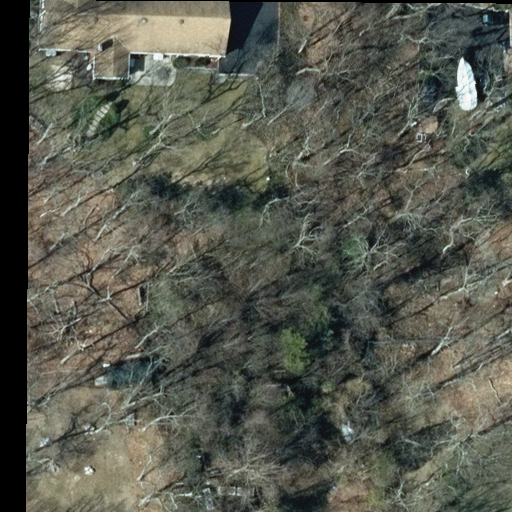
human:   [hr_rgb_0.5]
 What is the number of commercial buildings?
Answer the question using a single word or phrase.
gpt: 0

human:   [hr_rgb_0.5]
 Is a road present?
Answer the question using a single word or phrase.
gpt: no

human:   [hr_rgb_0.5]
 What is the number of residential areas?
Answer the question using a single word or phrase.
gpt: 1

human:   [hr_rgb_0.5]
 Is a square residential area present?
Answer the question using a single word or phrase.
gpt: no

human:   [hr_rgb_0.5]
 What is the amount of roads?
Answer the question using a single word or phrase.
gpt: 0

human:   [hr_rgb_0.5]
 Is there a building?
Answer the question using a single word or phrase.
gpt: yes

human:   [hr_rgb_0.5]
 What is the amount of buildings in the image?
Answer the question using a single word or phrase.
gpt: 2

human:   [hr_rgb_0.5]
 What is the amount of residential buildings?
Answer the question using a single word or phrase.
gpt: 2

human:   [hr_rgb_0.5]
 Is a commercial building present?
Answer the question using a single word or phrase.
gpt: no

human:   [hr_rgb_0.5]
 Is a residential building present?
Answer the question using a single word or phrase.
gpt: yes

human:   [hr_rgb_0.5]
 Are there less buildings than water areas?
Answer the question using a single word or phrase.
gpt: no

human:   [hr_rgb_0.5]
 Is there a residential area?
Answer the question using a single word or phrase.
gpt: yes

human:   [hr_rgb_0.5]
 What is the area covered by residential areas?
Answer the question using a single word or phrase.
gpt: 10637m2

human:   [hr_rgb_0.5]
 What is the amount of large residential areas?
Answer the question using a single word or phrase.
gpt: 1

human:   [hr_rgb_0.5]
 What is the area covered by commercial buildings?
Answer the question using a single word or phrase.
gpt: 0m2

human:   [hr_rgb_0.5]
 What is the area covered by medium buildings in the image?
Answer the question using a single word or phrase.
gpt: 901m2

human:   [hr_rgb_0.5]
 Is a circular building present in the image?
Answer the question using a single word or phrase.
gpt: no

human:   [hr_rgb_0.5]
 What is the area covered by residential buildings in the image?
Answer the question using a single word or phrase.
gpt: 901m2

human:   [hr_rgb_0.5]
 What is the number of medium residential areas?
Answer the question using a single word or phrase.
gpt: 0

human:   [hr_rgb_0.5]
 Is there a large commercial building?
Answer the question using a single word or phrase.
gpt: no

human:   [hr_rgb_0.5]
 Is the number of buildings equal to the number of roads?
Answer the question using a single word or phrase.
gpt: no

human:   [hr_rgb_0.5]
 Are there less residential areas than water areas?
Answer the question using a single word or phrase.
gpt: no

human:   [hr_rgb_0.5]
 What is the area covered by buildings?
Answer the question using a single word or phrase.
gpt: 901m2

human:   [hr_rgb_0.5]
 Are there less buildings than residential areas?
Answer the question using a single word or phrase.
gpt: no

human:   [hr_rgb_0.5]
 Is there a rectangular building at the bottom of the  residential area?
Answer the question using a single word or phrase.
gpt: no

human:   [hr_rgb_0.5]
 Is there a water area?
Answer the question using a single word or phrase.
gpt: no

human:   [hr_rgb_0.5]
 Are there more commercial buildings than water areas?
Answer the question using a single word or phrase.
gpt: no

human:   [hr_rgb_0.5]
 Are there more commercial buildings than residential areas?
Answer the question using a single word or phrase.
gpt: no

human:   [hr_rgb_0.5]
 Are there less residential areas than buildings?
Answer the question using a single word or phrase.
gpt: yes

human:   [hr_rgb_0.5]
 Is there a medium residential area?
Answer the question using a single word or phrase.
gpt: no

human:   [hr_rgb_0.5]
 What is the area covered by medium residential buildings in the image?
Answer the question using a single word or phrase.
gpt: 901m2

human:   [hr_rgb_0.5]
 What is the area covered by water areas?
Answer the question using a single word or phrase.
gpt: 0m2

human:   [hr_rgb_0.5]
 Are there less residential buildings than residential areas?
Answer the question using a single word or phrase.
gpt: no

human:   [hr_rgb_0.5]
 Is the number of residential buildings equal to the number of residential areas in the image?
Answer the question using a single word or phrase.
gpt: no

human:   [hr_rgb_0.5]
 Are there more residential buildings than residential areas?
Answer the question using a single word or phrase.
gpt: yes

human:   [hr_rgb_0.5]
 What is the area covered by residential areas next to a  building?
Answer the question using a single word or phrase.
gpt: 10637m2

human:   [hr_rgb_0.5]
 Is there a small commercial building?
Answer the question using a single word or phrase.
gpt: no

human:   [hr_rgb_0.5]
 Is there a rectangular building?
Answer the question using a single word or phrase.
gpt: no

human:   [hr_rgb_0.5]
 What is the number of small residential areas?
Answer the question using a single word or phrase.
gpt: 0

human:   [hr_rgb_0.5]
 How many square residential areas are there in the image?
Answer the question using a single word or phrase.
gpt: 0

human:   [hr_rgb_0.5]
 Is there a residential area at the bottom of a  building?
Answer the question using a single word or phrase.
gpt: yes

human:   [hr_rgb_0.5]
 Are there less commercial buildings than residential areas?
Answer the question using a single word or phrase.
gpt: yes

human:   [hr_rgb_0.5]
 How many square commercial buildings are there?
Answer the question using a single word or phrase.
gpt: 0

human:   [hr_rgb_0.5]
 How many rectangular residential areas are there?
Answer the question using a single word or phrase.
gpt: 1

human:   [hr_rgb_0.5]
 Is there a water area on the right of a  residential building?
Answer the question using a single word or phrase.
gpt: no

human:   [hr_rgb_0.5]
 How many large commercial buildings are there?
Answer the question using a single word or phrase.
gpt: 0

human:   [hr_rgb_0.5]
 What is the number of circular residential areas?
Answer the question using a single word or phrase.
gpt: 0

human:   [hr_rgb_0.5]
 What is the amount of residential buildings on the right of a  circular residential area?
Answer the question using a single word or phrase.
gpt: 0

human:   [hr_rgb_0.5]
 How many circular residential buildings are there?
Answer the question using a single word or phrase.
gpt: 0

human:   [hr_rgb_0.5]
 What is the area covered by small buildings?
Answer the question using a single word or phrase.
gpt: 0m2

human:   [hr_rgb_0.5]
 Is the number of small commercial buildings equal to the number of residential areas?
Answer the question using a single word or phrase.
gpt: no

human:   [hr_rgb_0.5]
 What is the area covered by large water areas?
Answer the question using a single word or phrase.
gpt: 0m2

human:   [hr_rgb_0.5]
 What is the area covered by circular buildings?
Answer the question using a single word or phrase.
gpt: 0m2

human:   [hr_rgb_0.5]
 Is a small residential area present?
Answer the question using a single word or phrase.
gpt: no

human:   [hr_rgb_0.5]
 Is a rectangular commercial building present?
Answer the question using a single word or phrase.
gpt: no

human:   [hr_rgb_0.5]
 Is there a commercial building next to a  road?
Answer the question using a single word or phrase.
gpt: no

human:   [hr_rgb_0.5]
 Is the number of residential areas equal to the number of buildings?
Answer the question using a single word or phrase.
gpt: no

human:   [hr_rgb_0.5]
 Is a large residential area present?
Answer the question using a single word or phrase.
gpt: yes

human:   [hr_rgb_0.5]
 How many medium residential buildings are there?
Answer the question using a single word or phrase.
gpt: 2

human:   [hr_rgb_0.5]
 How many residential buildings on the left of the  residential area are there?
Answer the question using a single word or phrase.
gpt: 2

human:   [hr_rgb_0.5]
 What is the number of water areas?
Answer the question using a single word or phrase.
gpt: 0

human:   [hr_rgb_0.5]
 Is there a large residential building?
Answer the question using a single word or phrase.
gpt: no

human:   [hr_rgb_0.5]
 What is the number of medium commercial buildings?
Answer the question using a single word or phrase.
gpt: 0

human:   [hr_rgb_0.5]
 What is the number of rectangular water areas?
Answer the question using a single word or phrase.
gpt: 0